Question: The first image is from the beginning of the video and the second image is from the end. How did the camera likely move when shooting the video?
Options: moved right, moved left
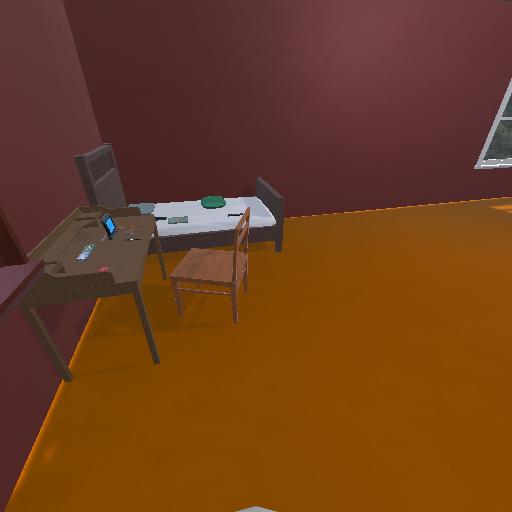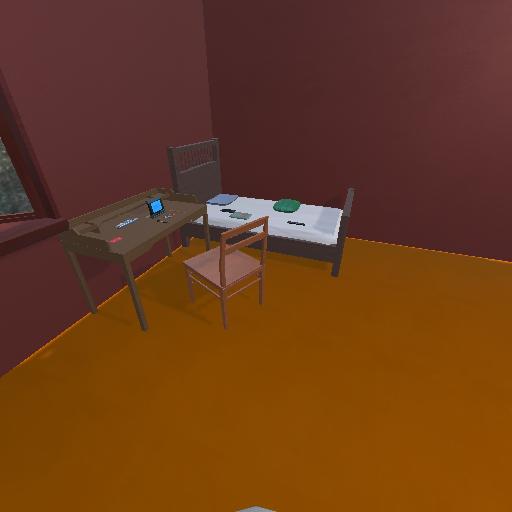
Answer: moved right